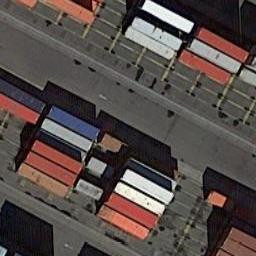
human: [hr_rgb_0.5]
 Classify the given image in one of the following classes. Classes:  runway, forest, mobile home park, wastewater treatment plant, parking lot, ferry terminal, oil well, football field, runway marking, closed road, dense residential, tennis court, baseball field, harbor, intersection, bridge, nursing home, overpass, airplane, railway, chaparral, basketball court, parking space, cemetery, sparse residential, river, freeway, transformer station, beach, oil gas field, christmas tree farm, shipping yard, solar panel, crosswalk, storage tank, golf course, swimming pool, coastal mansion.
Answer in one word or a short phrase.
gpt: shipping yard